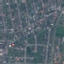
Land use / land cover: Residential